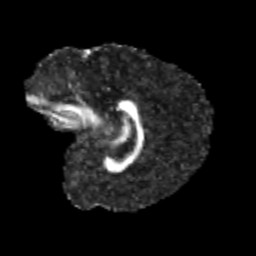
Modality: FA
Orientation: sagittal
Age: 11
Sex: male
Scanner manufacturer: siemens
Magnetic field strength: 3 T
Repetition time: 3.8 s
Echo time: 0.07 s